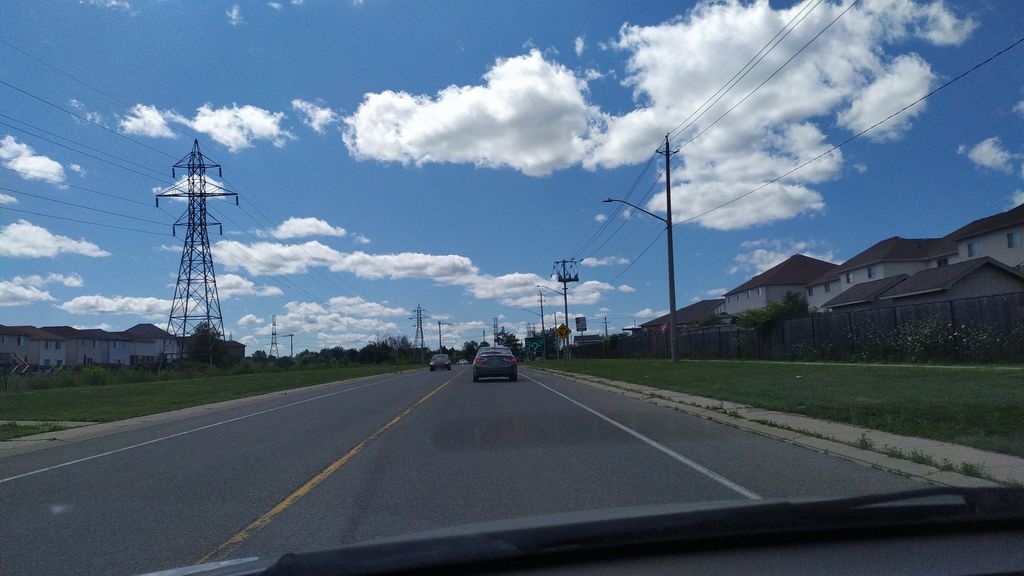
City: kitchener-waterloo